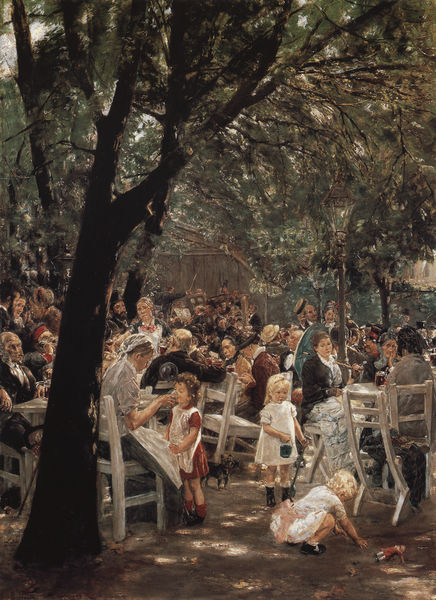
Titel: Münchner Biergarten
Künstler: Max Liebermann
Standort: München
Institution: Neue Pinakothek
Schlagwörter: baum, blau, blätter, dunkel, gemälde, gruppe, laub, mann, schatten, weiß, bäume, frauen, grün, impressionismus, landschaft, menschen, mädchen, sand, sitzen, äste, braun, cafe, frau, grau, hell, hintergrund, hut, hüte, kleid, kleider, lampe, laterne, licht, männer, paris, pastell, reden, renoir, schwarz, stuhl, stühle, tisch, tische, haus, hund, park, parkanlage, rot, schirm, sonnenschirm, fest, gesellschaft, haube, leute, zylinder, feier, feiern, gesichter, kneipe, lokal, mütze, trinken, wand, wirtschaft, kleidung, öl, erde, natur, hütte, sonne, boden, realismus, eltern, familie, kind, mutter, instrumente, konzert, musik, musiker, orchester, genre, kinder, schuppen, garten, deutschland, schürze, sommer, gehstock, schürzen, naiv, ausflug, picknick, luft, gathering, women, essen, gäste, gestühl, green, kaffee, spielen, draussen, klappstuhl, freizeit, reflexe, vergnügen, manet, menzel, stimmung, baumkrone, impression, unscharf, restaurant, wine, liebermann, puppe, sonntag, spielend, tree, blattwerk, kapelle, summer, sun, atmosphäre, fröhlich, hochzeit, wochenende, holzwand, baumrinde, eimer, gemeinsam, süß, band, wirtshaus, szenisch, children, allemand, mödchen, day, festival, party, kronen, leaves, music, gartenanlage, theater, kindermädchen, dirigent, biergarten, gartenfest, impressionnisme, jardin, heat, kids, kleinteilig, klappstühle, sandboden, sommernachmittag, rückenlehnen, gartenlokal, gartengesellschaft, viele figuren, lieberman, sommerfest, 1850, stuehl, pilgrims, sing, united states, unbrella, musi8k, sunlihgt, wendding, wending